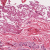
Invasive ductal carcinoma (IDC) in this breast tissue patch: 0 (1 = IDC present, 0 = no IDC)